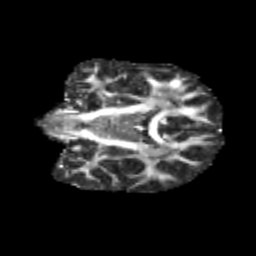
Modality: FA
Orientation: coronal
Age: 11
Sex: male
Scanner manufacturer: siemens
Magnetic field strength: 3 T
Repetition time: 3.8 s
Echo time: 0.07 s